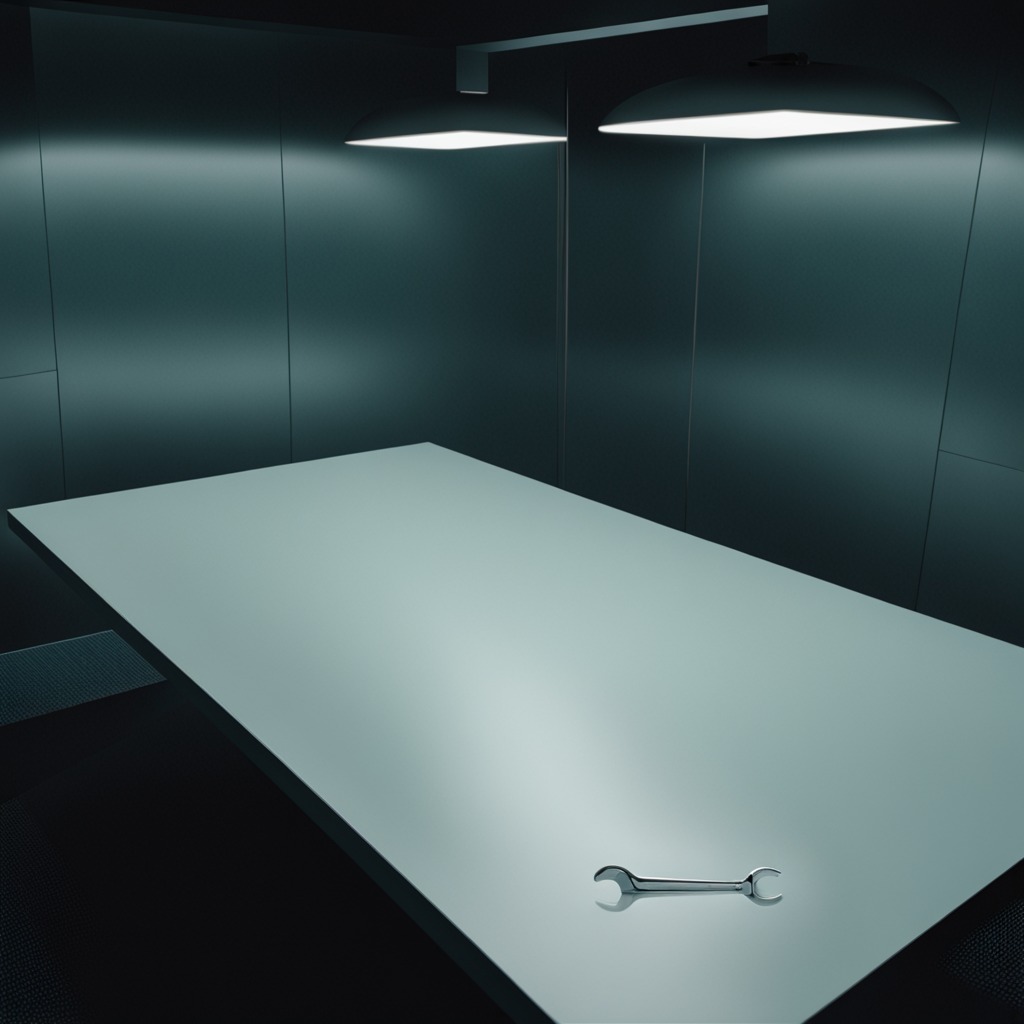
An wrench is lying on the table.